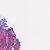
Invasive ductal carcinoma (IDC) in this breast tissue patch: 0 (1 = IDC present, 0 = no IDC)